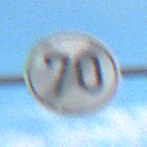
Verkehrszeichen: EndeGeschwindigkeit70
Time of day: SunriseSunset
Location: Outdoor (RoadRail)
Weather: PartlyCloudy
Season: NotSpecified
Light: Natural